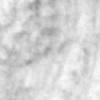
Label: no_change